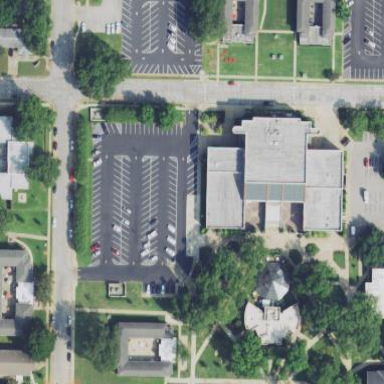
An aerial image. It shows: College building.